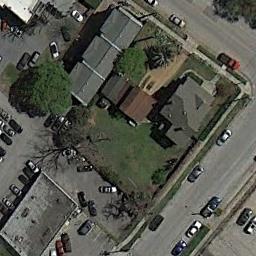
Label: medium_residential